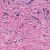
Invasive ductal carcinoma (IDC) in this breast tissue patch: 1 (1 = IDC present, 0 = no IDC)